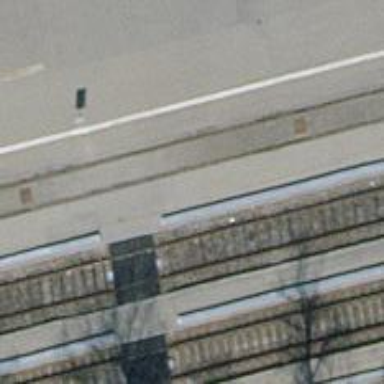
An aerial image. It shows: Crossing for the railway.